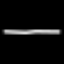
Label: line